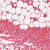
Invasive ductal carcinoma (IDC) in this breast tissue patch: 0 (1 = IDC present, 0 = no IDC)